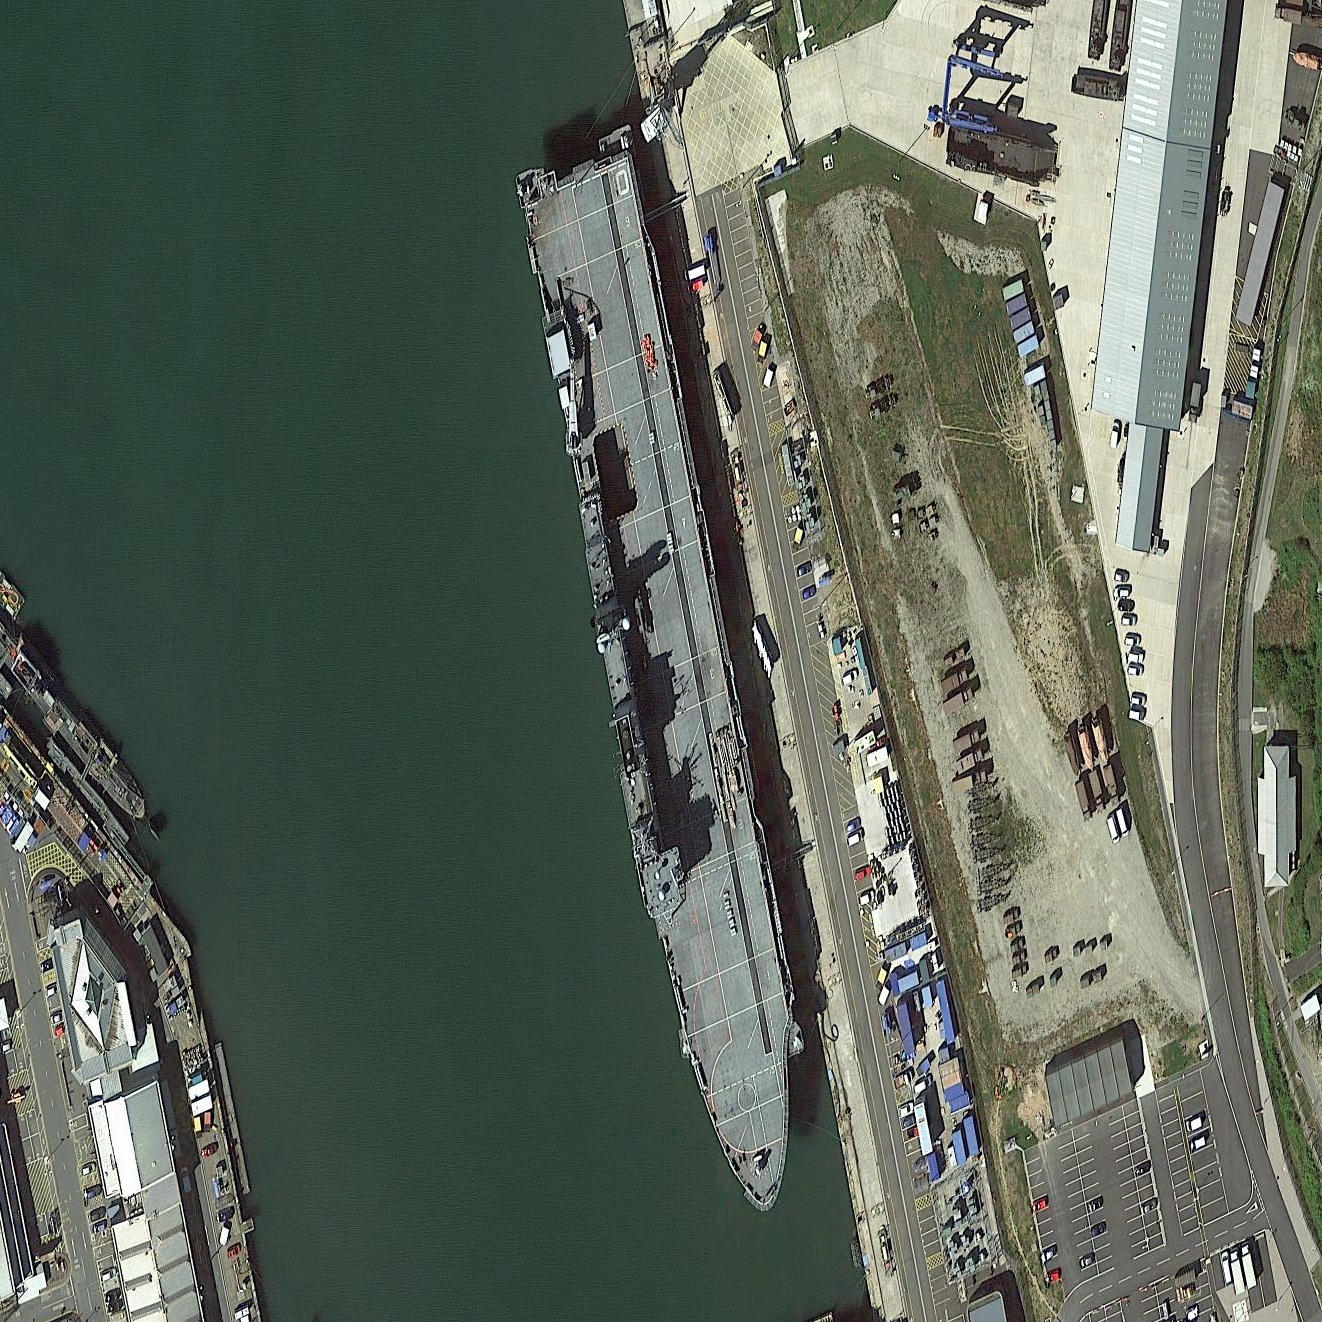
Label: assault